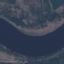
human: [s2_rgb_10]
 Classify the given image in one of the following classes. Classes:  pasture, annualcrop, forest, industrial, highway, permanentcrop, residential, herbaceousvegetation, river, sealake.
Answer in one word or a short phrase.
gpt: River